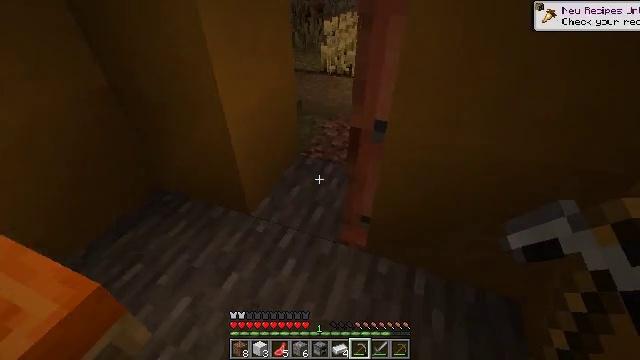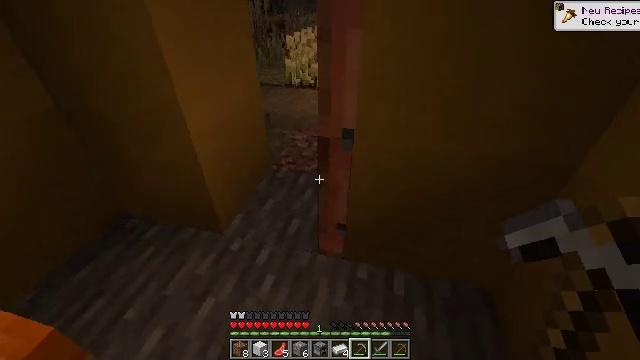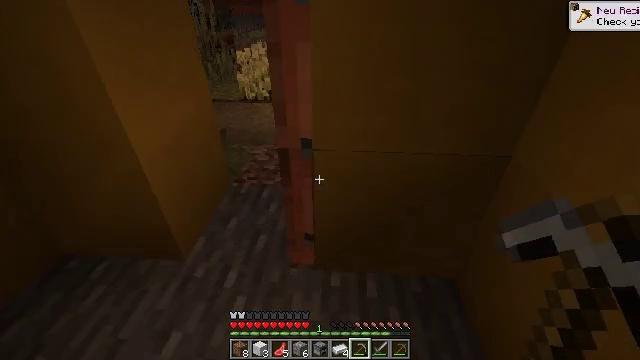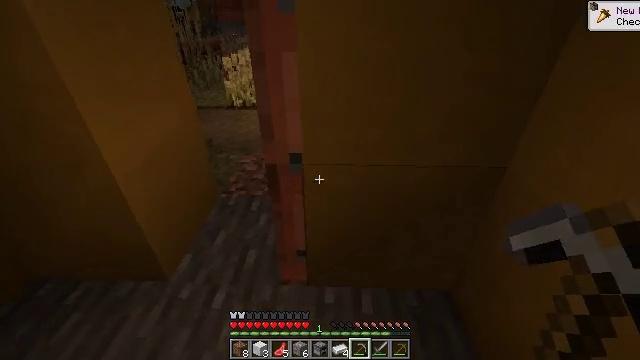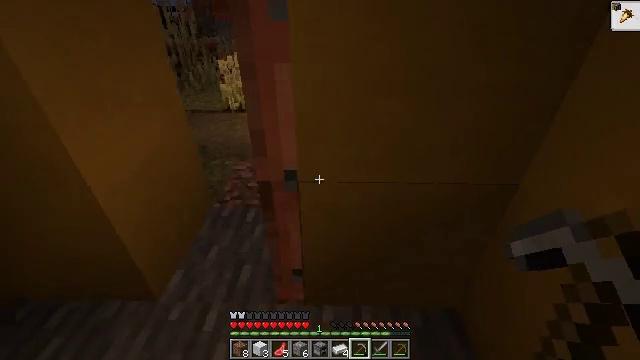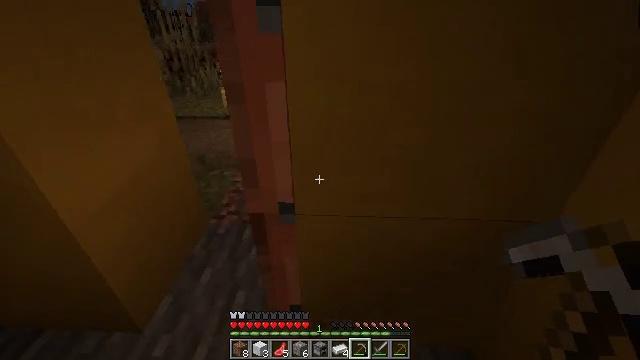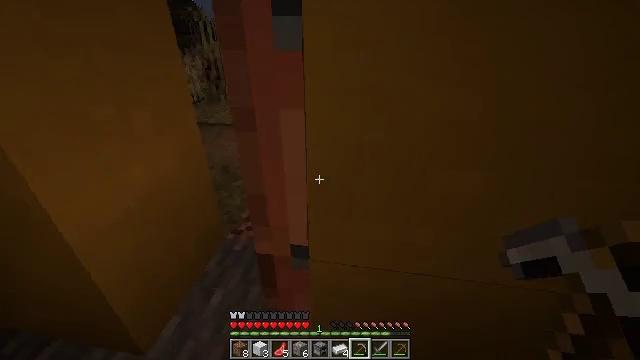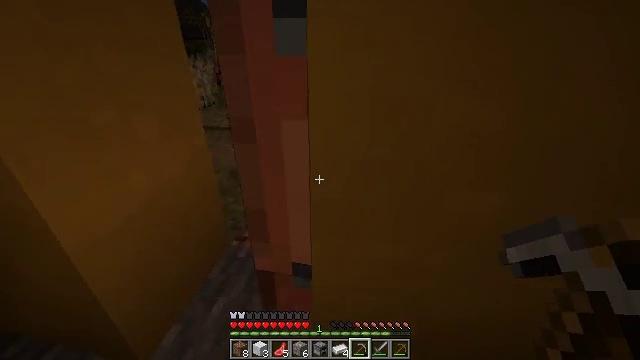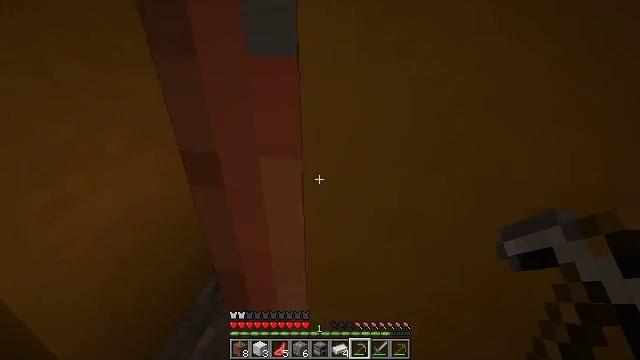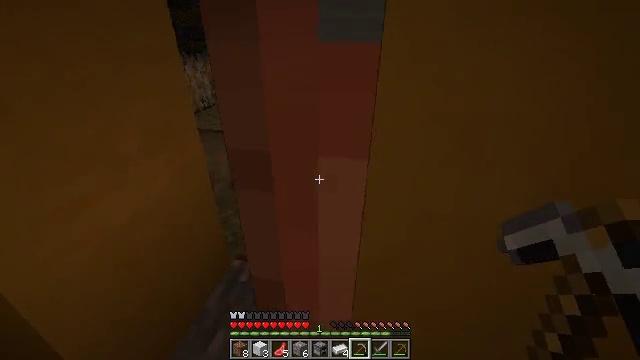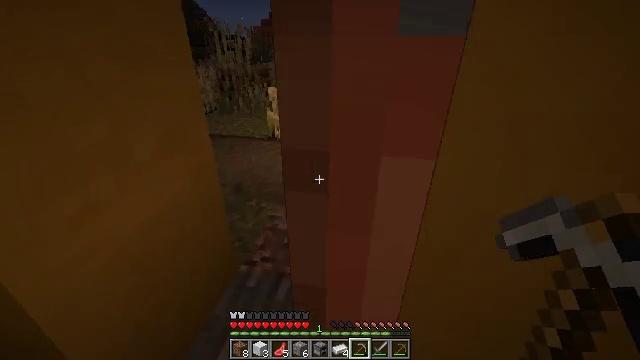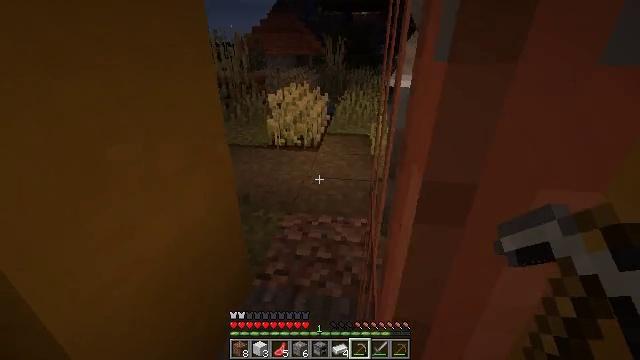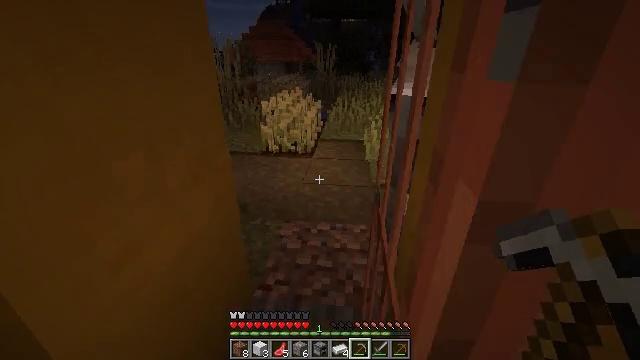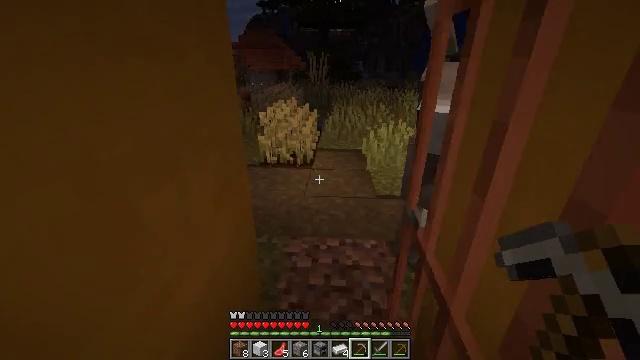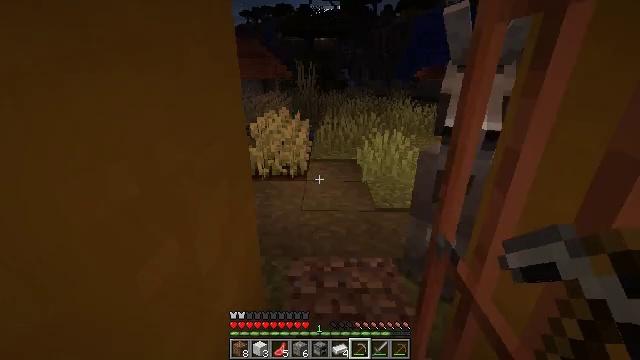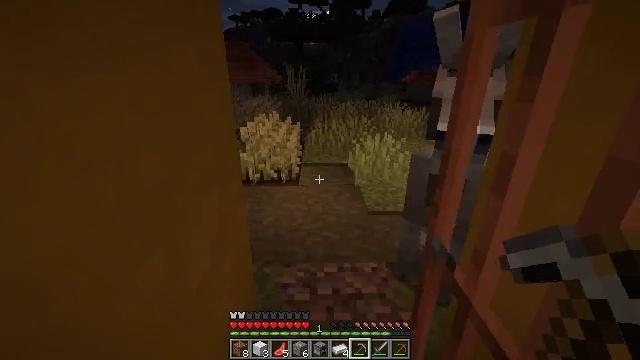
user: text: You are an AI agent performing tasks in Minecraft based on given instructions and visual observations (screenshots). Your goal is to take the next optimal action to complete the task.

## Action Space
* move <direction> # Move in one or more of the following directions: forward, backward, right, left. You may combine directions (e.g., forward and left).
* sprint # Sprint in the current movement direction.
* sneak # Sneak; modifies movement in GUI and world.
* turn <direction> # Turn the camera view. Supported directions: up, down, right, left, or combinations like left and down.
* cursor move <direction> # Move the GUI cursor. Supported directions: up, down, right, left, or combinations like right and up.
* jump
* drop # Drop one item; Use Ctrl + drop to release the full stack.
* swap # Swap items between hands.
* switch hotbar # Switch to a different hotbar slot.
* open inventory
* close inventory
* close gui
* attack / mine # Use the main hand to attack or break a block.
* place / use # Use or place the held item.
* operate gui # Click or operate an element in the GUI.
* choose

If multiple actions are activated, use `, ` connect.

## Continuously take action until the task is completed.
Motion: motion action
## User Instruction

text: Attack the orange bed to pick it up.
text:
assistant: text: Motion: turn right and up
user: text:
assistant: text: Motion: turn right and up
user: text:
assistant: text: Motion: move forward, turn right
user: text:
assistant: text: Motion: move forward
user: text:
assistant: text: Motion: move forward
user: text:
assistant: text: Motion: move forward, turn left and up
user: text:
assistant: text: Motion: move forward, turn left
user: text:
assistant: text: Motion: move forward
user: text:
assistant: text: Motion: move forward and move left
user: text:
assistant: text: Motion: move forward and move left, turn up
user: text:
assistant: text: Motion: move forward and move left, turn right and up
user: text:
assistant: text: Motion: move forward and move left, turn right and up
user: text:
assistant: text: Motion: move forward and move left, turn right and up
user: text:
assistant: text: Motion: move forward and move left, turn right and up
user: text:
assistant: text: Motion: move forward, turn right
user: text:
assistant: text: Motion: move forward, turn right
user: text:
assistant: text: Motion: move forward, turn right
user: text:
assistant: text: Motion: move forward, turn right
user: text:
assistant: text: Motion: move forward
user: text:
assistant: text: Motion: move forward
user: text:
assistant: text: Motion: move forward
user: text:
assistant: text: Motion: move forward
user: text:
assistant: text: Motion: move forward
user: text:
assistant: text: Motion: move forward
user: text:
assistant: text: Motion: move forward, turn right and up
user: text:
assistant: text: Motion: move forward, turn right and up
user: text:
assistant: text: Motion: move forward, turn up
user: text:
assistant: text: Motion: move forward, turn left
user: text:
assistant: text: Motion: move forward
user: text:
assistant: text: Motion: move forward, turn right